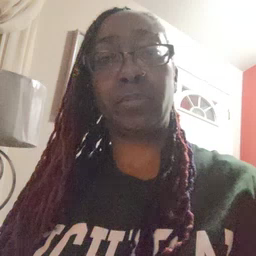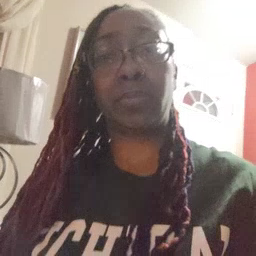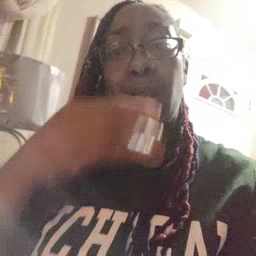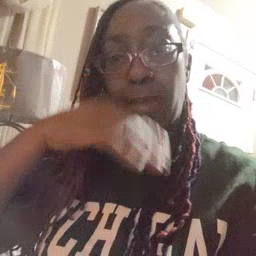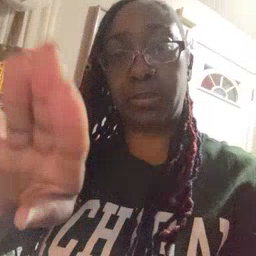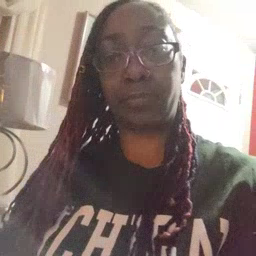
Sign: elephant